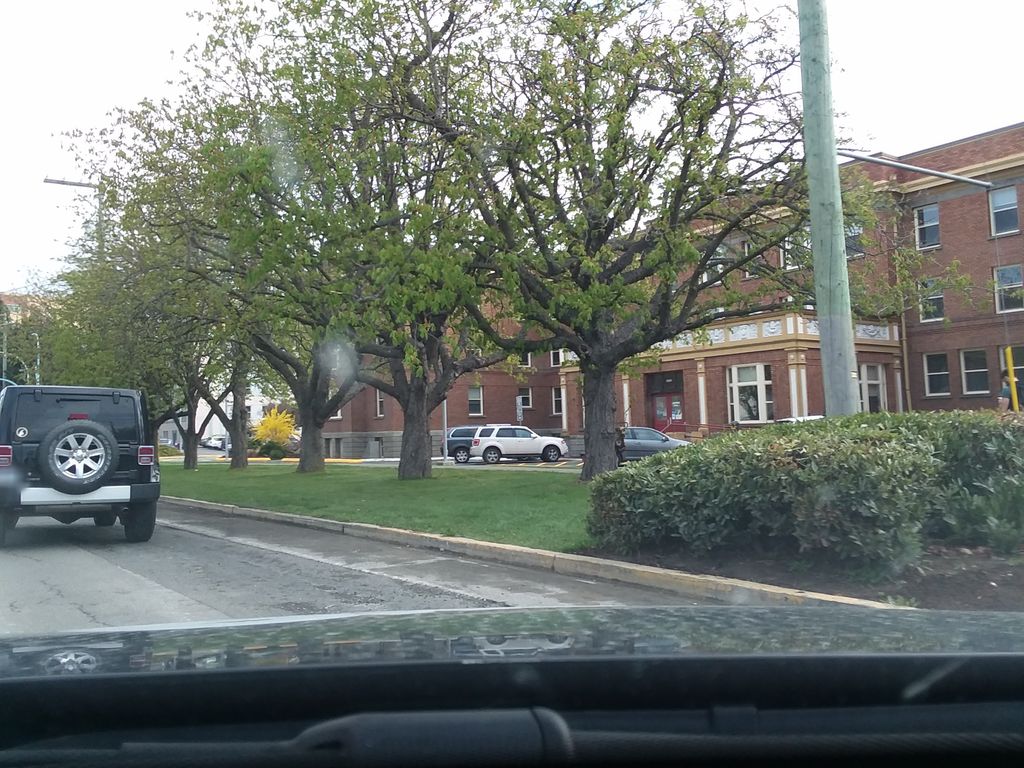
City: victoria